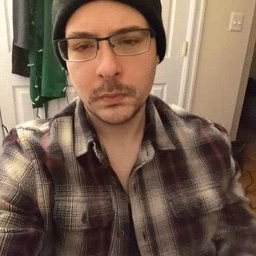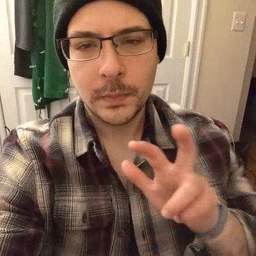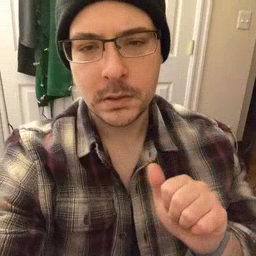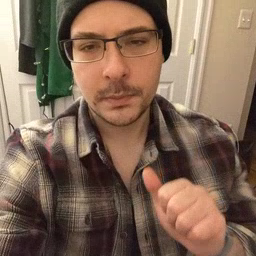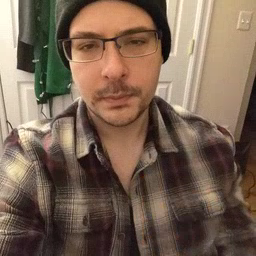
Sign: pizza